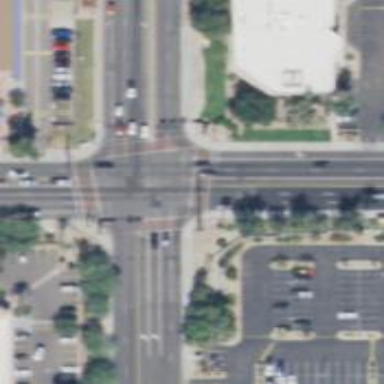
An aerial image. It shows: Solid stop line on the road marking.